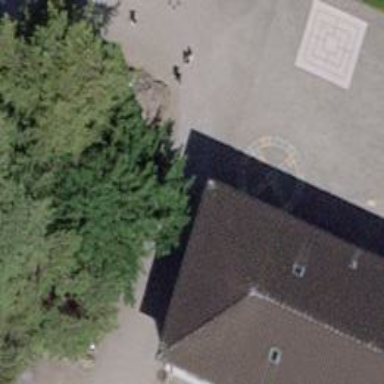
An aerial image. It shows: Playground featuring tunnel tube for children to play in.